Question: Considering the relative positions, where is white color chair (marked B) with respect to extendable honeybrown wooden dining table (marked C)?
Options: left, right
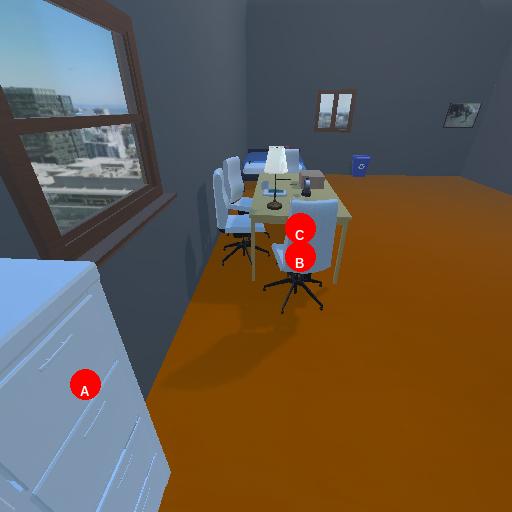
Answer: left